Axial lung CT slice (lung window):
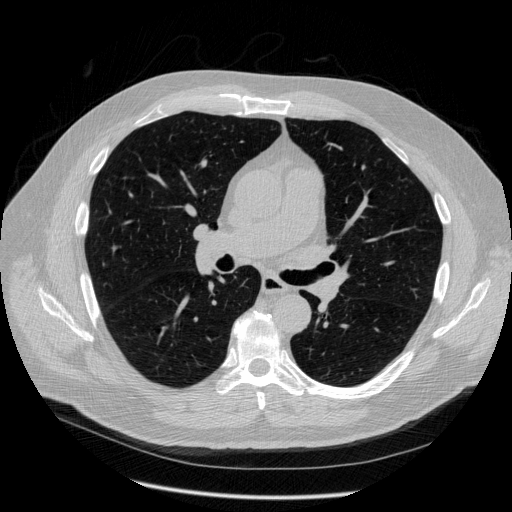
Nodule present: no